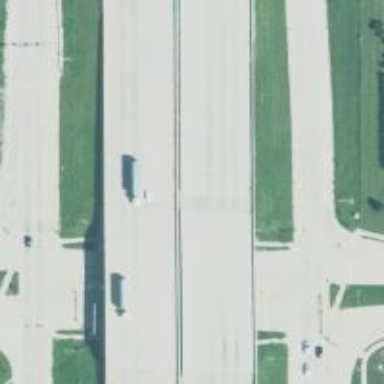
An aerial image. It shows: Viaduct bridge over motorway.